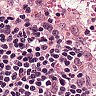
Metastatic tissue present: no